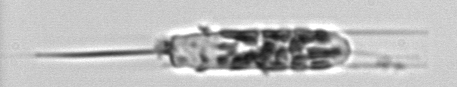
Label: Ditylum_brightwellii